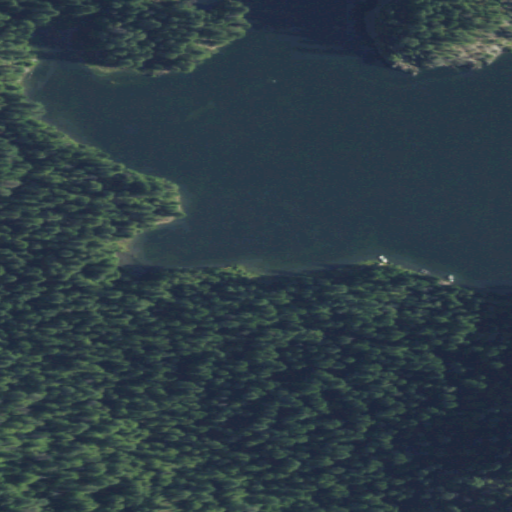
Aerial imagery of valley in Washington named Whiskey Gulch containing evergreen forest, open water, and shrub